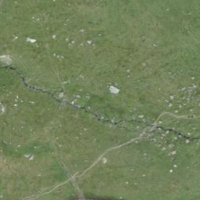
EUNIS habitat code: 26
Species observed at this site:
Rhododendron ferrugineum